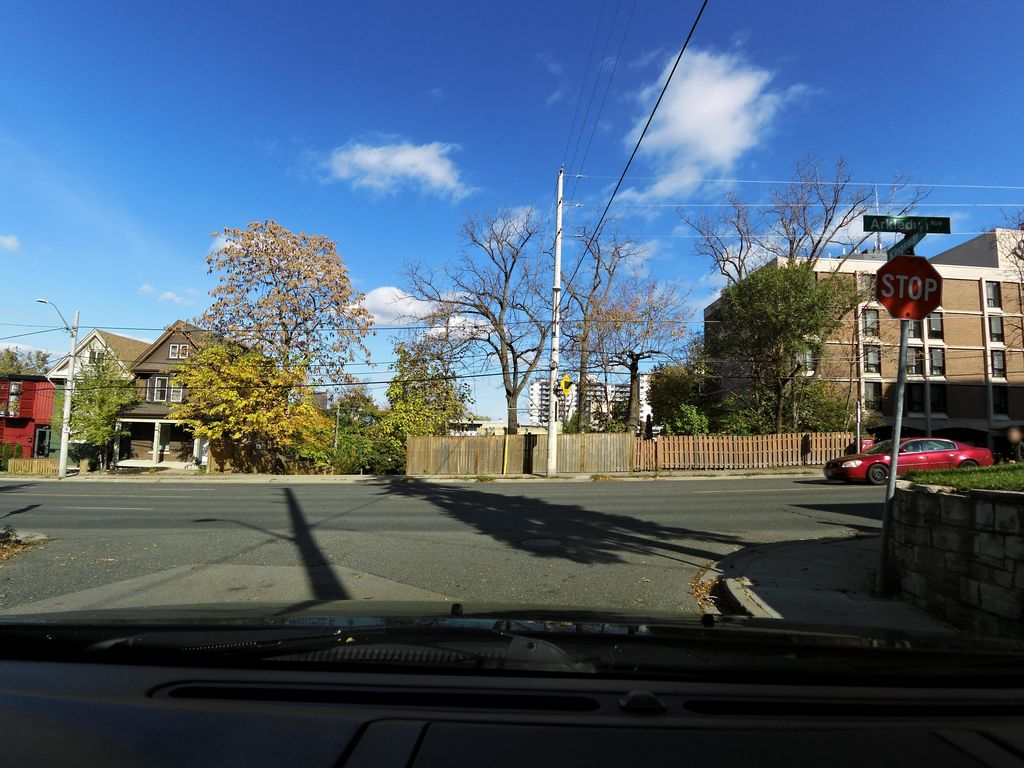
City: hamilton